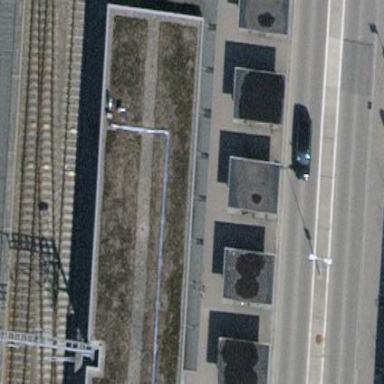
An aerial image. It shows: View of roof of building.